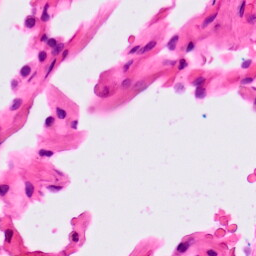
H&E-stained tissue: Lung